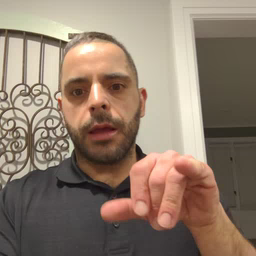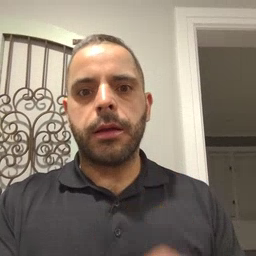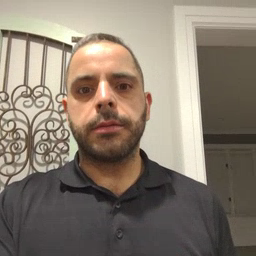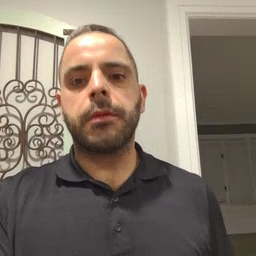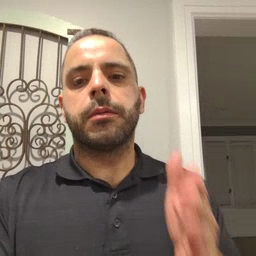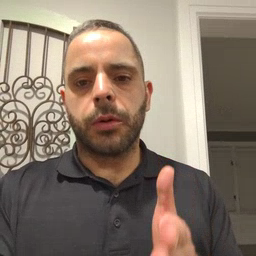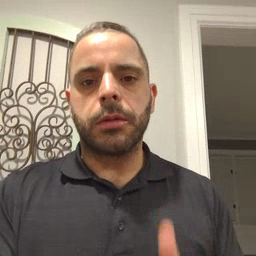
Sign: person